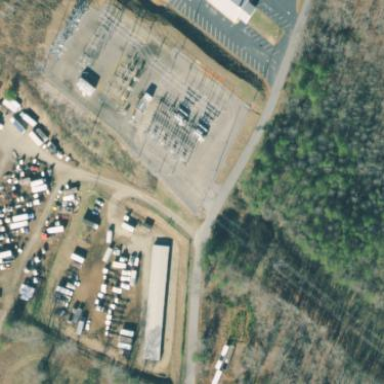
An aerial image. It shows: Distribution substation surrounded by fence.